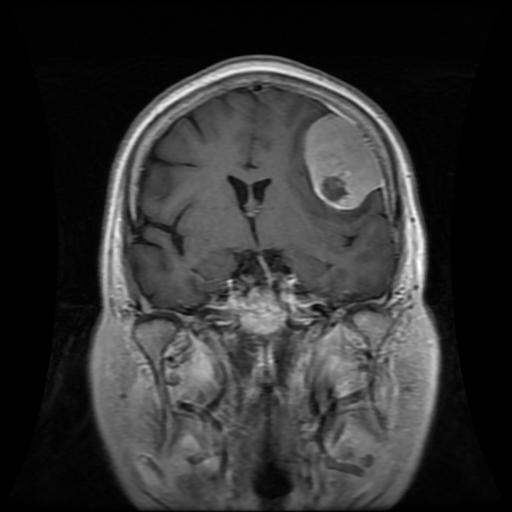
Label: meningioma